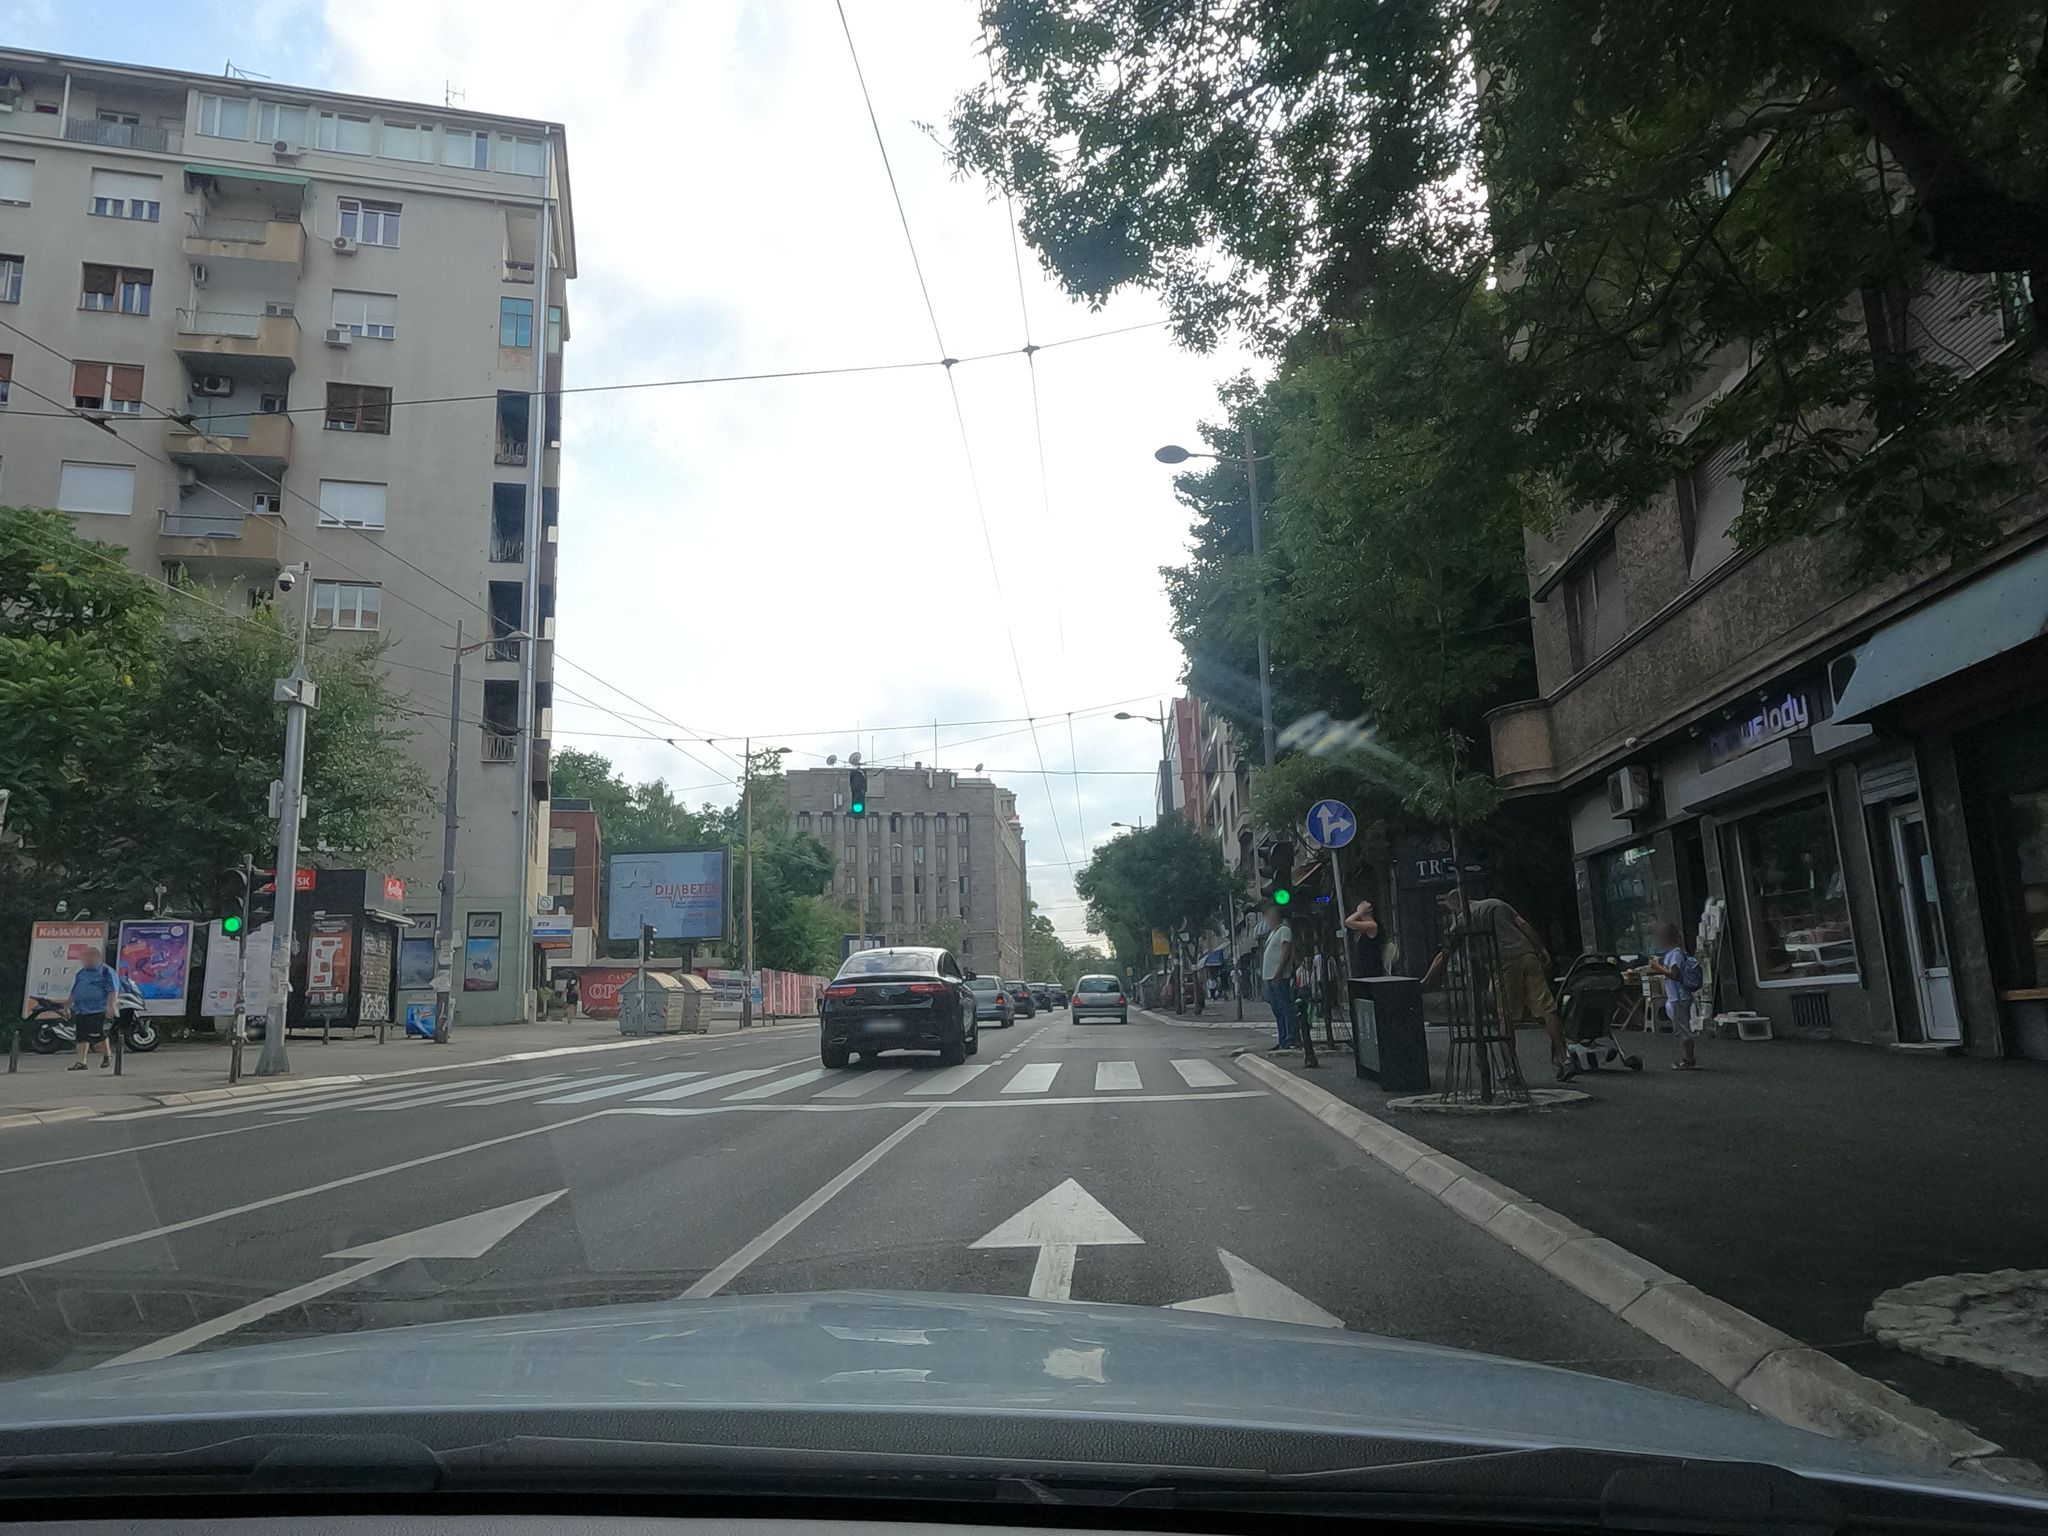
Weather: cloudy
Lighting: day
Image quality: good
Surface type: driving surface
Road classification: primary
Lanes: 4
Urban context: urban centre
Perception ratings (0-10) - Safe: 4.19, Lively: 8.35, Beautiful: 6.38, Boring: 1.19, Depressing: 3.48, Wealthy: 2.76